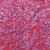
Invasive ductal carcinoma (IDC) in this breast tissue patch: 0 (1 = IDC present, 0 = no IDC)